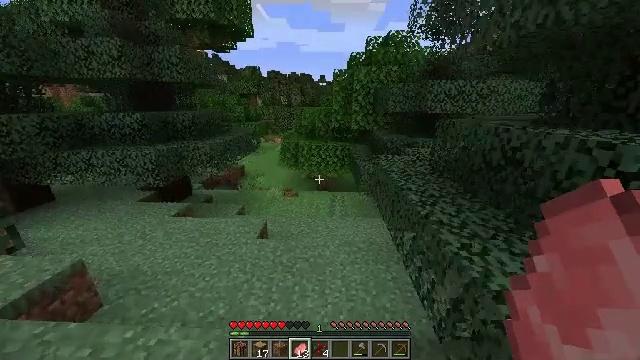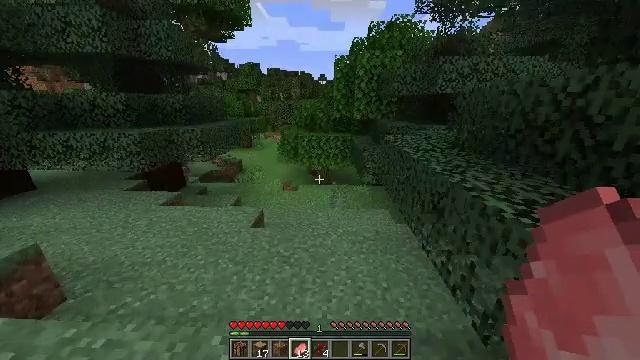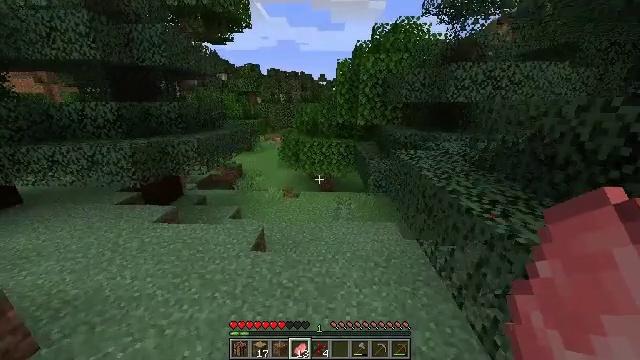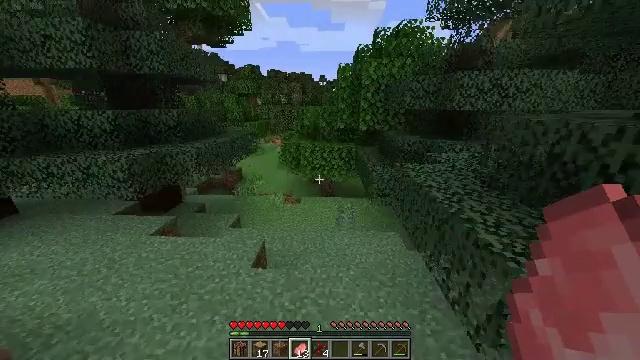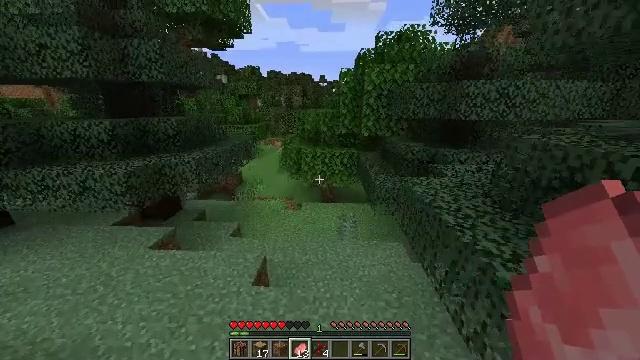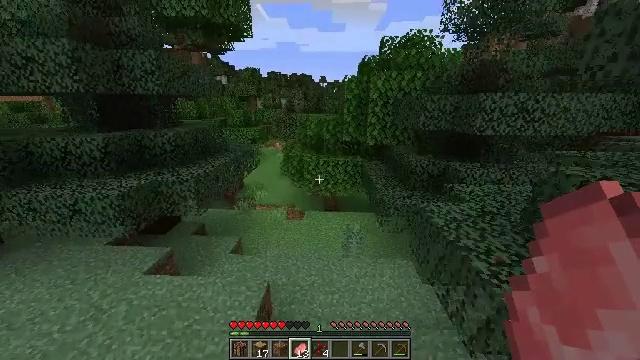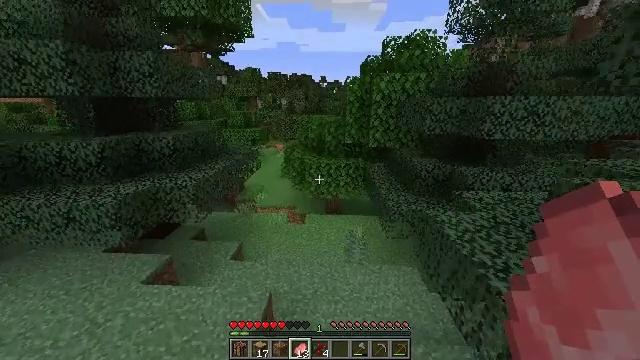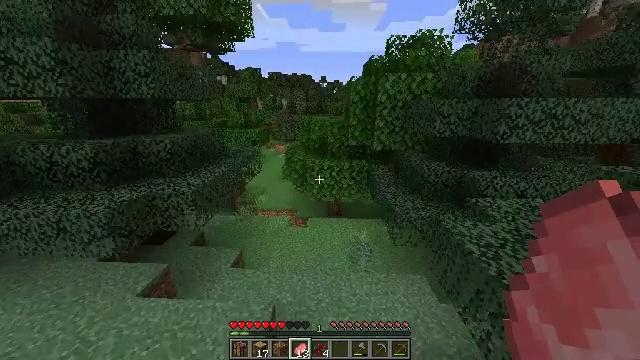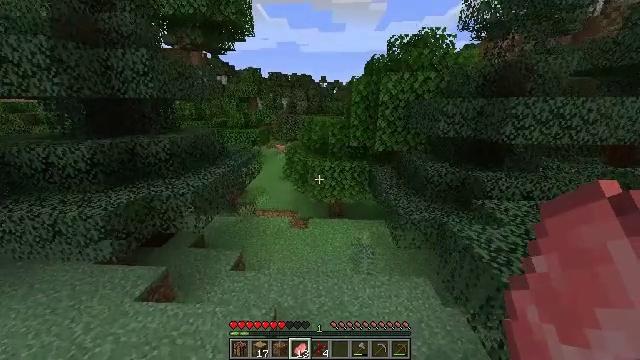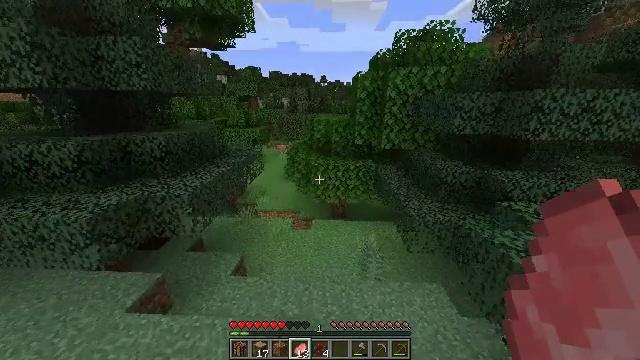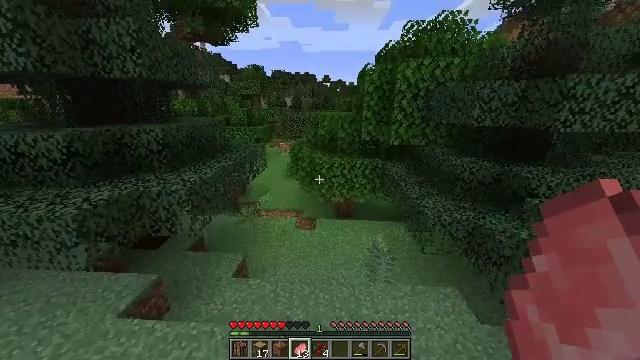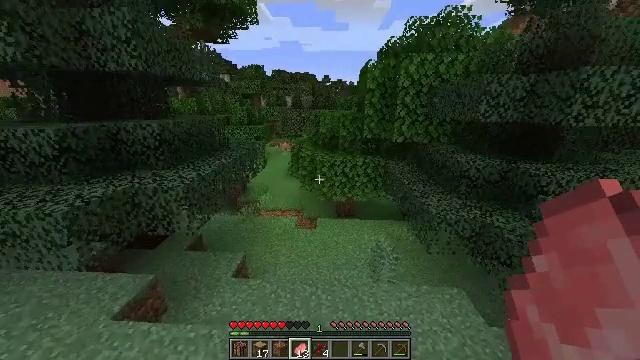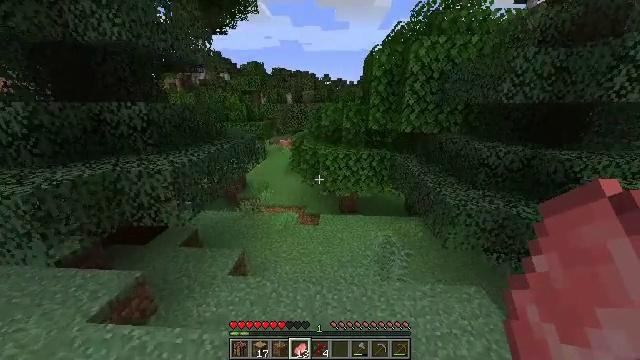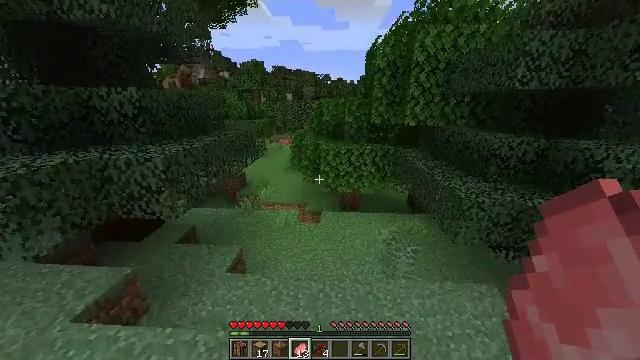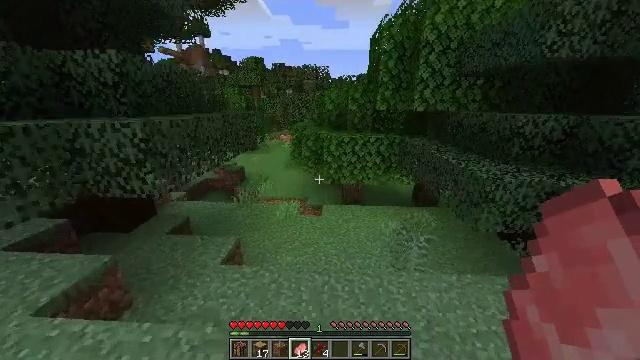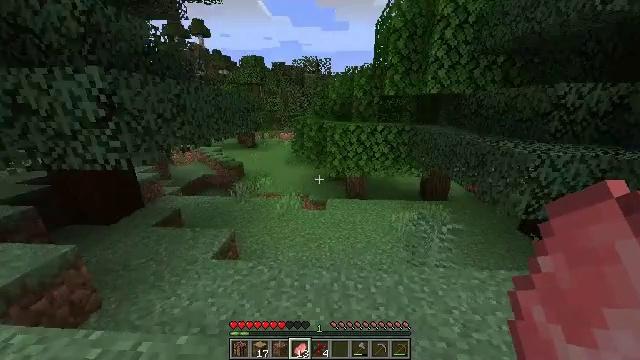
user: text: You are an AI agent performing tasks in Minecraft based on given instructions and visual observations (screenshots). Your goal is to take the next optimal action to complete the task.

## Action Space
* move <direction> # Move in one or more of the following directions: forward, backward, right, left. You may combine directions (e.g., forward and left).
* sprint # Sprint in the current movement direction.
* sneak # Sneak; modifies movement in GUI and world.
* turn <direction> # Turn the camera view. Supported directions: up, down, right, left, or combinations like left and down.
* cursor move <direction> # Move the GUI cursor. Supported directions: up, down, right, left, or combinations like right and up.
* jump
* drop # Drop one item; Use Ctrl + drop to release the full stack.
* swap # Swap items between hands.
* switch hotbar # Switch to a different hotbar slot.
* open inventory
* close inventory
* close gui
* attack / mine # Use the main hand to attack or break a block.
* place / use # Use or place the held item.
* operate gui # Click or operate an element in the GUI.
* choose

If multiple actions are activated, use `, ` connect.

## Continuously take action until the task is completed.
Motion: motion action
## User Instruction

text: Destroy the purple bed to collect it.
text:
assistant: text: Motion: move forward and move left, jump
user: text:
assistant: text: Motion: move forward and move left, jump
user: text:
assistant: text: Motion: move forward and move left, jump
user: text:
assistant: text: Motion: move forward and move left, jump
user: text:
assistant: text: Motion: move forward and move left, jump
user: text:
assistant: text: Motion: move forward and move left, jump
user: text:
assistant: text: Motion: move forward and move left, jump
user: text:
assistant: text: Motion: move forward and move left, jump
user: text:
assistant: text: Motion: move forward, jump
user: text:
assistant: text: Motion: move forward, jump
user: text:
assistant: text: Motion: move forward, jump
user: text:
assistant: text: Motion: move forward, jump
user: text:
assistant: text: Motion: move forward, jump
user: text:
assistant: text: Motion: move forward, jump
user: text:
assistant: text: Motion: move forward, jump
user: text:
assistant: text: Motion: move forward, turn right, jump
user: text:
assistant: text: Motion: move forward, turn right and down, jump
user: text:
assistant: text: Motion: move forward and move right, turn right, jump
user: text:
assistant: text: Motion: move forward and move right, turn left and down
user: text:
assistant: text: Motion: move forward and move right, turn left and down
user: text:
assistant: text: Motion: move forward and move right, turn left
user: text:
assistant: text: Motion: move forward, turn left
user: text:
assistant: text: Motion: move forward, turn left
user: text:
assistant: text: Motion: move forward and move left
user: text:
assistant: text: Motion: move forward and move left
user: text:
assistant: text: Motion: move forward and move left
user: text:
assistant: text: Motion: move forward and move left, turn left and up
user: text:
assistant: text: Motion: move forward and move left, turn left
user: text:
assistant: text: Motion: move forward and move left, turn left
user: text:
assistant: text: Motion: move forward and move left, turn left